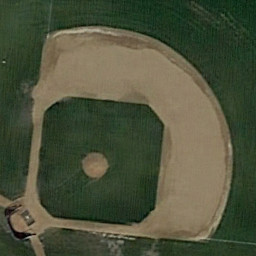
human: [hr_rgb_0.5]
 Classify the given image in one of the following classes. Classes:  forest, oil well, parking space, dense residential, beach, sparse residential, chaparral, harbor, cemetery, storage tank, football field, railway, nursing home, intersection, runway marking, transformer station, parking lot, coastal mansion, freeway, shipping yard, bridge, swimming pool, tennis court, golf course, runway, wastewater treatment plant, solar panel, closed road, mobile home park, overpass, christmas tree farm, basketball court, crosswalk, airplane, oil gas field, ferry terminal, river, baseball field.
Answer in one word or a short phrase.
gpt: baseball field